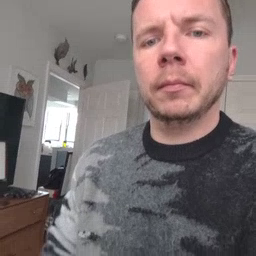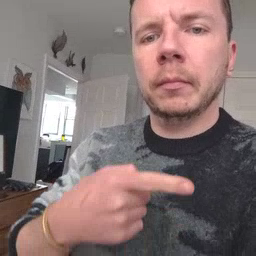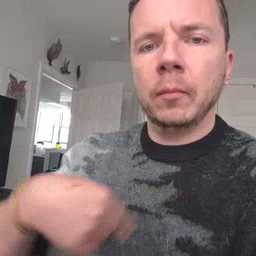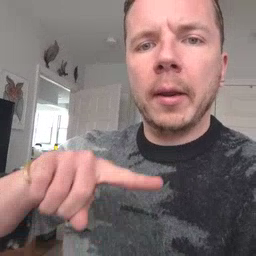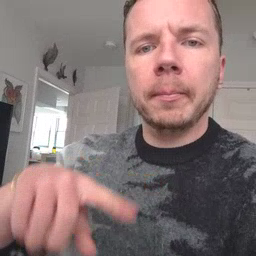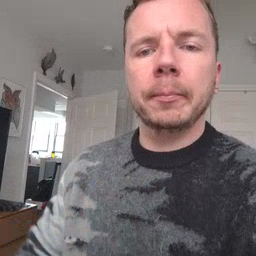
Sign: weus